Question: Is there any jquery function to get specifc data by any property from list?
Here is my array in page.
'''
[{"ConId":0,"ConCurIdSource":1,"ConCurIdTarget":10,"ConConversionRate":0.27,"IsActive":null,"CreatedBy":null,"CreatedDate":null,"UpdatedBy":null,"UpdatedDate":null,"Abbrivation":"AEDTOPKR"},
{"ConId":0,"ConCurIdSource":10,"ConCurIdTarget":1,"ConConversionRate":27,"IsActive":null,"CreatedBy":null,"CreatedDate":null,"UpdatedBy":null,"UpdatedDate":null,"Abbrivation":"PKRTOAED"},
{"ConId":0,"ConCurIdSource":10,"ConCurIdTarget":14,"ConConversionRate":101,"IsActive":null,"CreatedBy":null,"CreatedDate":null,"UpdatedBy":null,"UpdatedDate":null,"Abbrivation":"PKRTOUSD"}]
'''
i need to get all maching object by

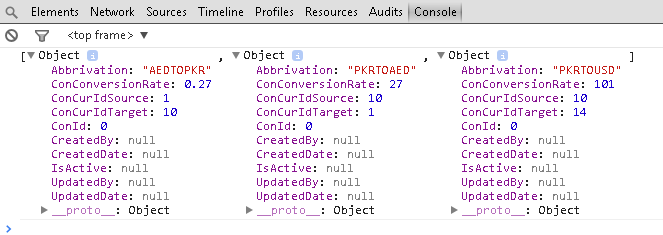
Answer: No need for jQuery, just use the standard <URL> function :
'''
var matches = myArray.filter(function(v){ return v.Abbrivation==="PKRTOAED" });
'''